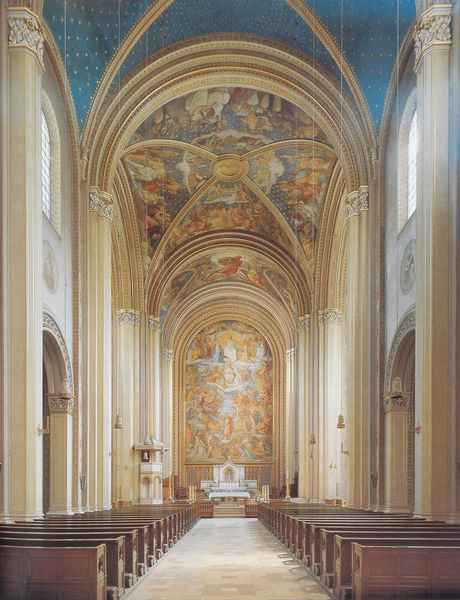
Titel: Langhaus, Blick nach Osten
Künstler: Friedrich von Gärtner
Standort: München
Institution: St. Ludwig
Schlagwörter: blau, gemälde, himmel, schatten, weiß, wolken, gelb, menschen, sitzen, braun, bunt, fenster, grau, hell, holz, licht, marmor, orange, pfeiler, raum, stühle, säulen, gebäude, rot, beige, malerei, muster, wand, architektur, mensch, stein, innenraum, gitter, kirche, boden, gold, decke, innen, rund, engel, schiff, bogen, bank, pilaster, saal, figuren, rundbogen, kuppel, romantik, gestühl, kerzen, stuck, nazarener, halle, foto, bögen, gang, gewölbe, kreuz, religion, münchen, zentralperspektive, sterne, fliesen, reihe, altar, bänke, kathedrale, langhaus, reihen, schlussstein, kirchenschiff, kreuzrippen, kreuzrippengewölbe, kirchenbänke, mittelschiff, glocke, kanzel, kreuzgewölbe, obergaden, querhaus, rippengewölbe, seitenschiff, christus, jüngstes gericht, rundbögen, fresken, chor, holzbank, herz, heilige, deckengemälde, fresko, putten, fotographie, blaz, illusion, minerva, bau, altarbild, ludwig, basilika, deckenmalerei, seitenschiffe, längsschiff, halbsäulen, basilik, neugotisch, grate, evangelisch, holzbänke, ludwigstraße, chorgestühl, firmament, illusionistisch, ludwigskirche, cornelius, hochschiffwand, trompe, byzantinisch, assisi, kreiz, beichtstuhl, gllaube, grau7, peter von cornelius, trompe l'el, universitätskirche, obergadenfenster, sternehimmel, kreuzbogen, tromp, saal bänke, halbsäuken, st ludwig